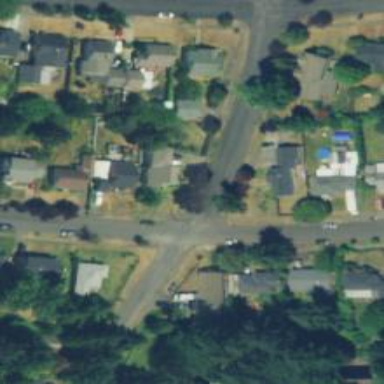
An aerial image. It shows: Residential road with sidewalk on the left side.